Field crop: maize
Growth stage: 2
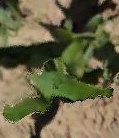
Species: maize